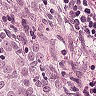
Metastatic tissue present: yes